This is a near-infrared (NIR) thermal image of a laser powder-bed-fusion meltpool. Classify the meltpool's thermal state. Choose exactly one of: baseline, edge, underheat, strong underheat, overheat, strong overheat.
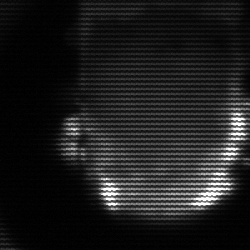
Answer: baseline